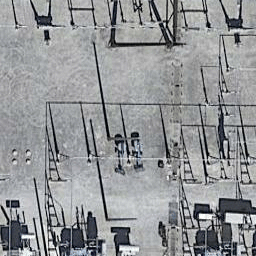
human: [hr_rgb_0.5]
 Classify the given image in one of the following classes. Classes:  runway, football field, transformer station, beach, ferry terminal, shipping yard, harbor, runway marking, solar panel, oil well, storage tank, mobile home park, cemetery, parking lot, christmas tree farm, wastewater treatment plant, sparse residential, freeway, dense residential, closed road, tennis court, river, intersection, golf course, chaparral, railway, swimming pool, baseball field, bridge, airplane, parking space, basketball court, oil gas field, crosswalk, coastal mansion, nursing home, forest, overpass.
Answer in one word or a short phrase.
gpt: transformer station